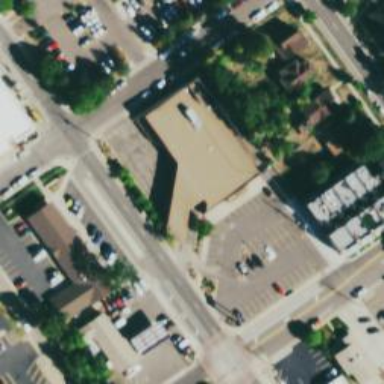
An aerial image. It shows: Parking space is available.